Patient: sex M, age 69
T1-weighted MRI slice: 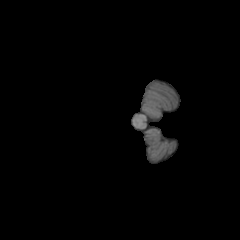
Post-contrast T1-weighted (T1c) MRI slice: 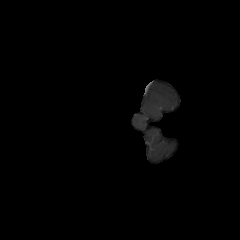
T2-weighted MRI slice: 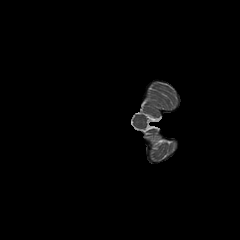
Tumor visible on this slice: no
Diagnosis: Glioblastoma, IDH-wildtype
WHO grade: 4